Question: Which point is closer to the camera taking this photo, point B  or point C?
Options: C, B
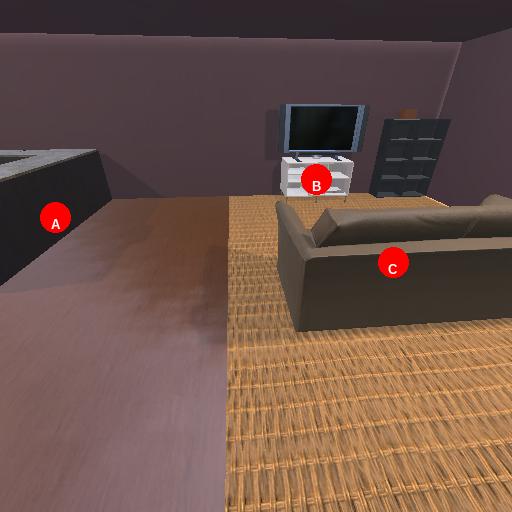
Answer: C